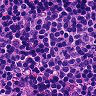
Metastatic tissue present: no